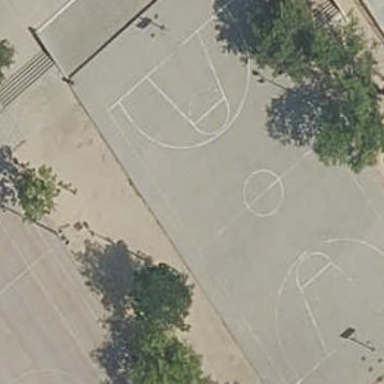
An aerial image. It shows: Basketball court on leisure land pitch.